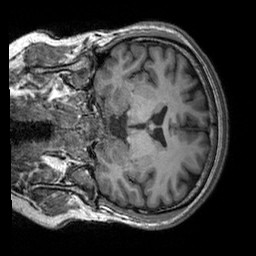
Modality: T1w
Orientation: coronal
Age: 33
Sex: male
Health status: healthy
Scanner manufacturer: siemens
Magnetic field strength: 3 T
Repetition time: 2.3 s
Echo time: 0.00303 s